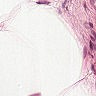
Metastatic tissue present: no